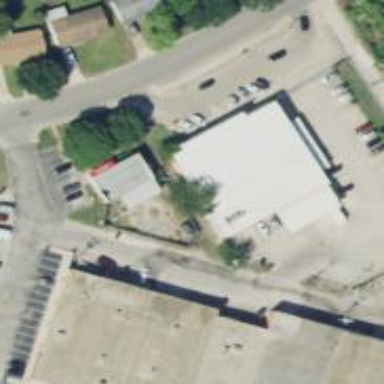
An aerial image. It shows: Post office.